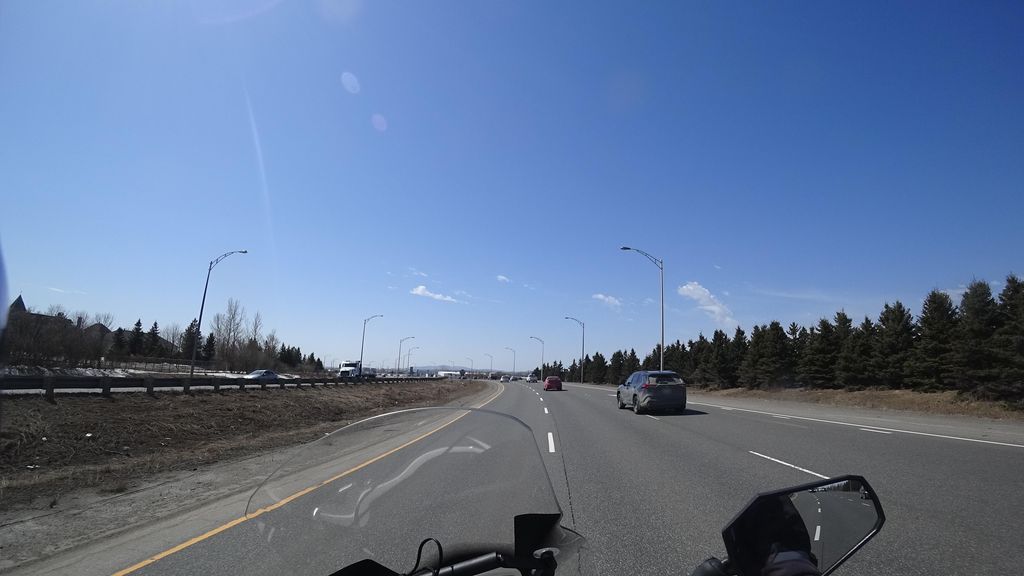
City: quebec_city